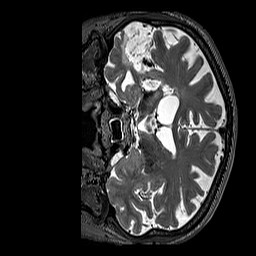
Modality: T2w
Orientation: coronal
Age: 74
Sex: male
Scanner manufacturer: siemens
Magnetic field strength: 3 T
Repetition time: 3.2 s
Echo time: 0.567 s